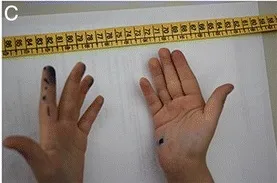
Abnormal dermatoglyphics, with long three finger crease (TFC), incomplete five finger crease (FFC) (starts under the fouth finger and end on radial side), short thumb crease (TC). Short palm.
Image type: medical_photograph (other_medical_photograph)